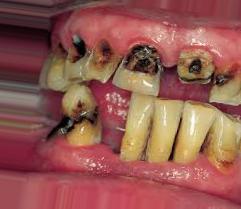
Condition: Caries